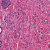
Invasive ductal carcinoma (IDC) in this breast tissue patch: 0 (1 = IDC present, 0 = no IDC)